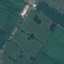
Land use / land cover: Pasture